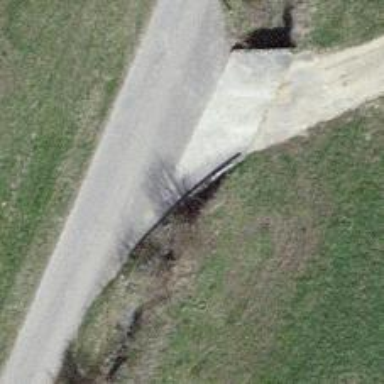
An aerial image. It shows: Culvert tunnel.